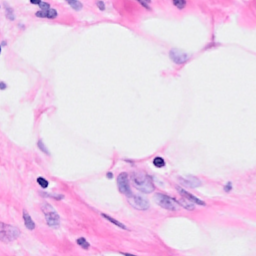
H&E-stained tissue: Breast